Breast ultrasound image
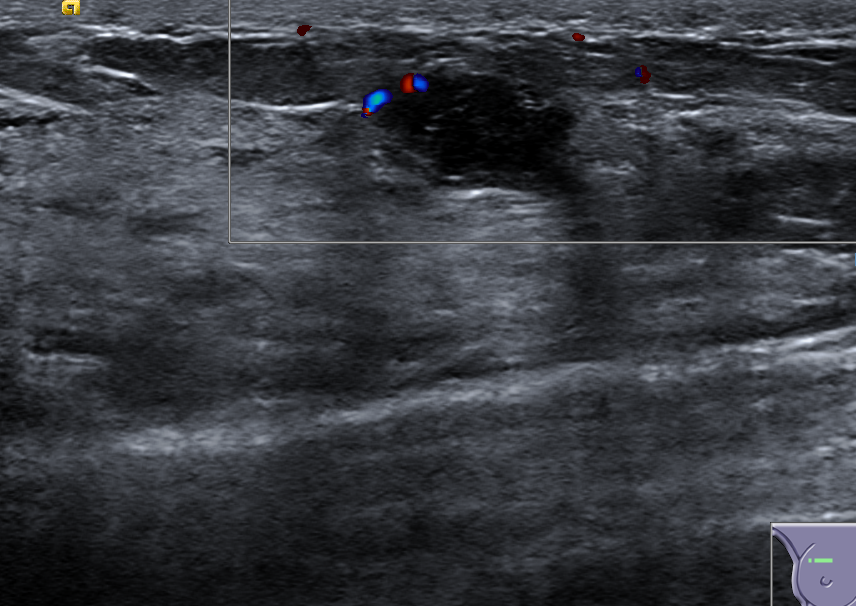
Diagnosis: benign